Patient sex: F
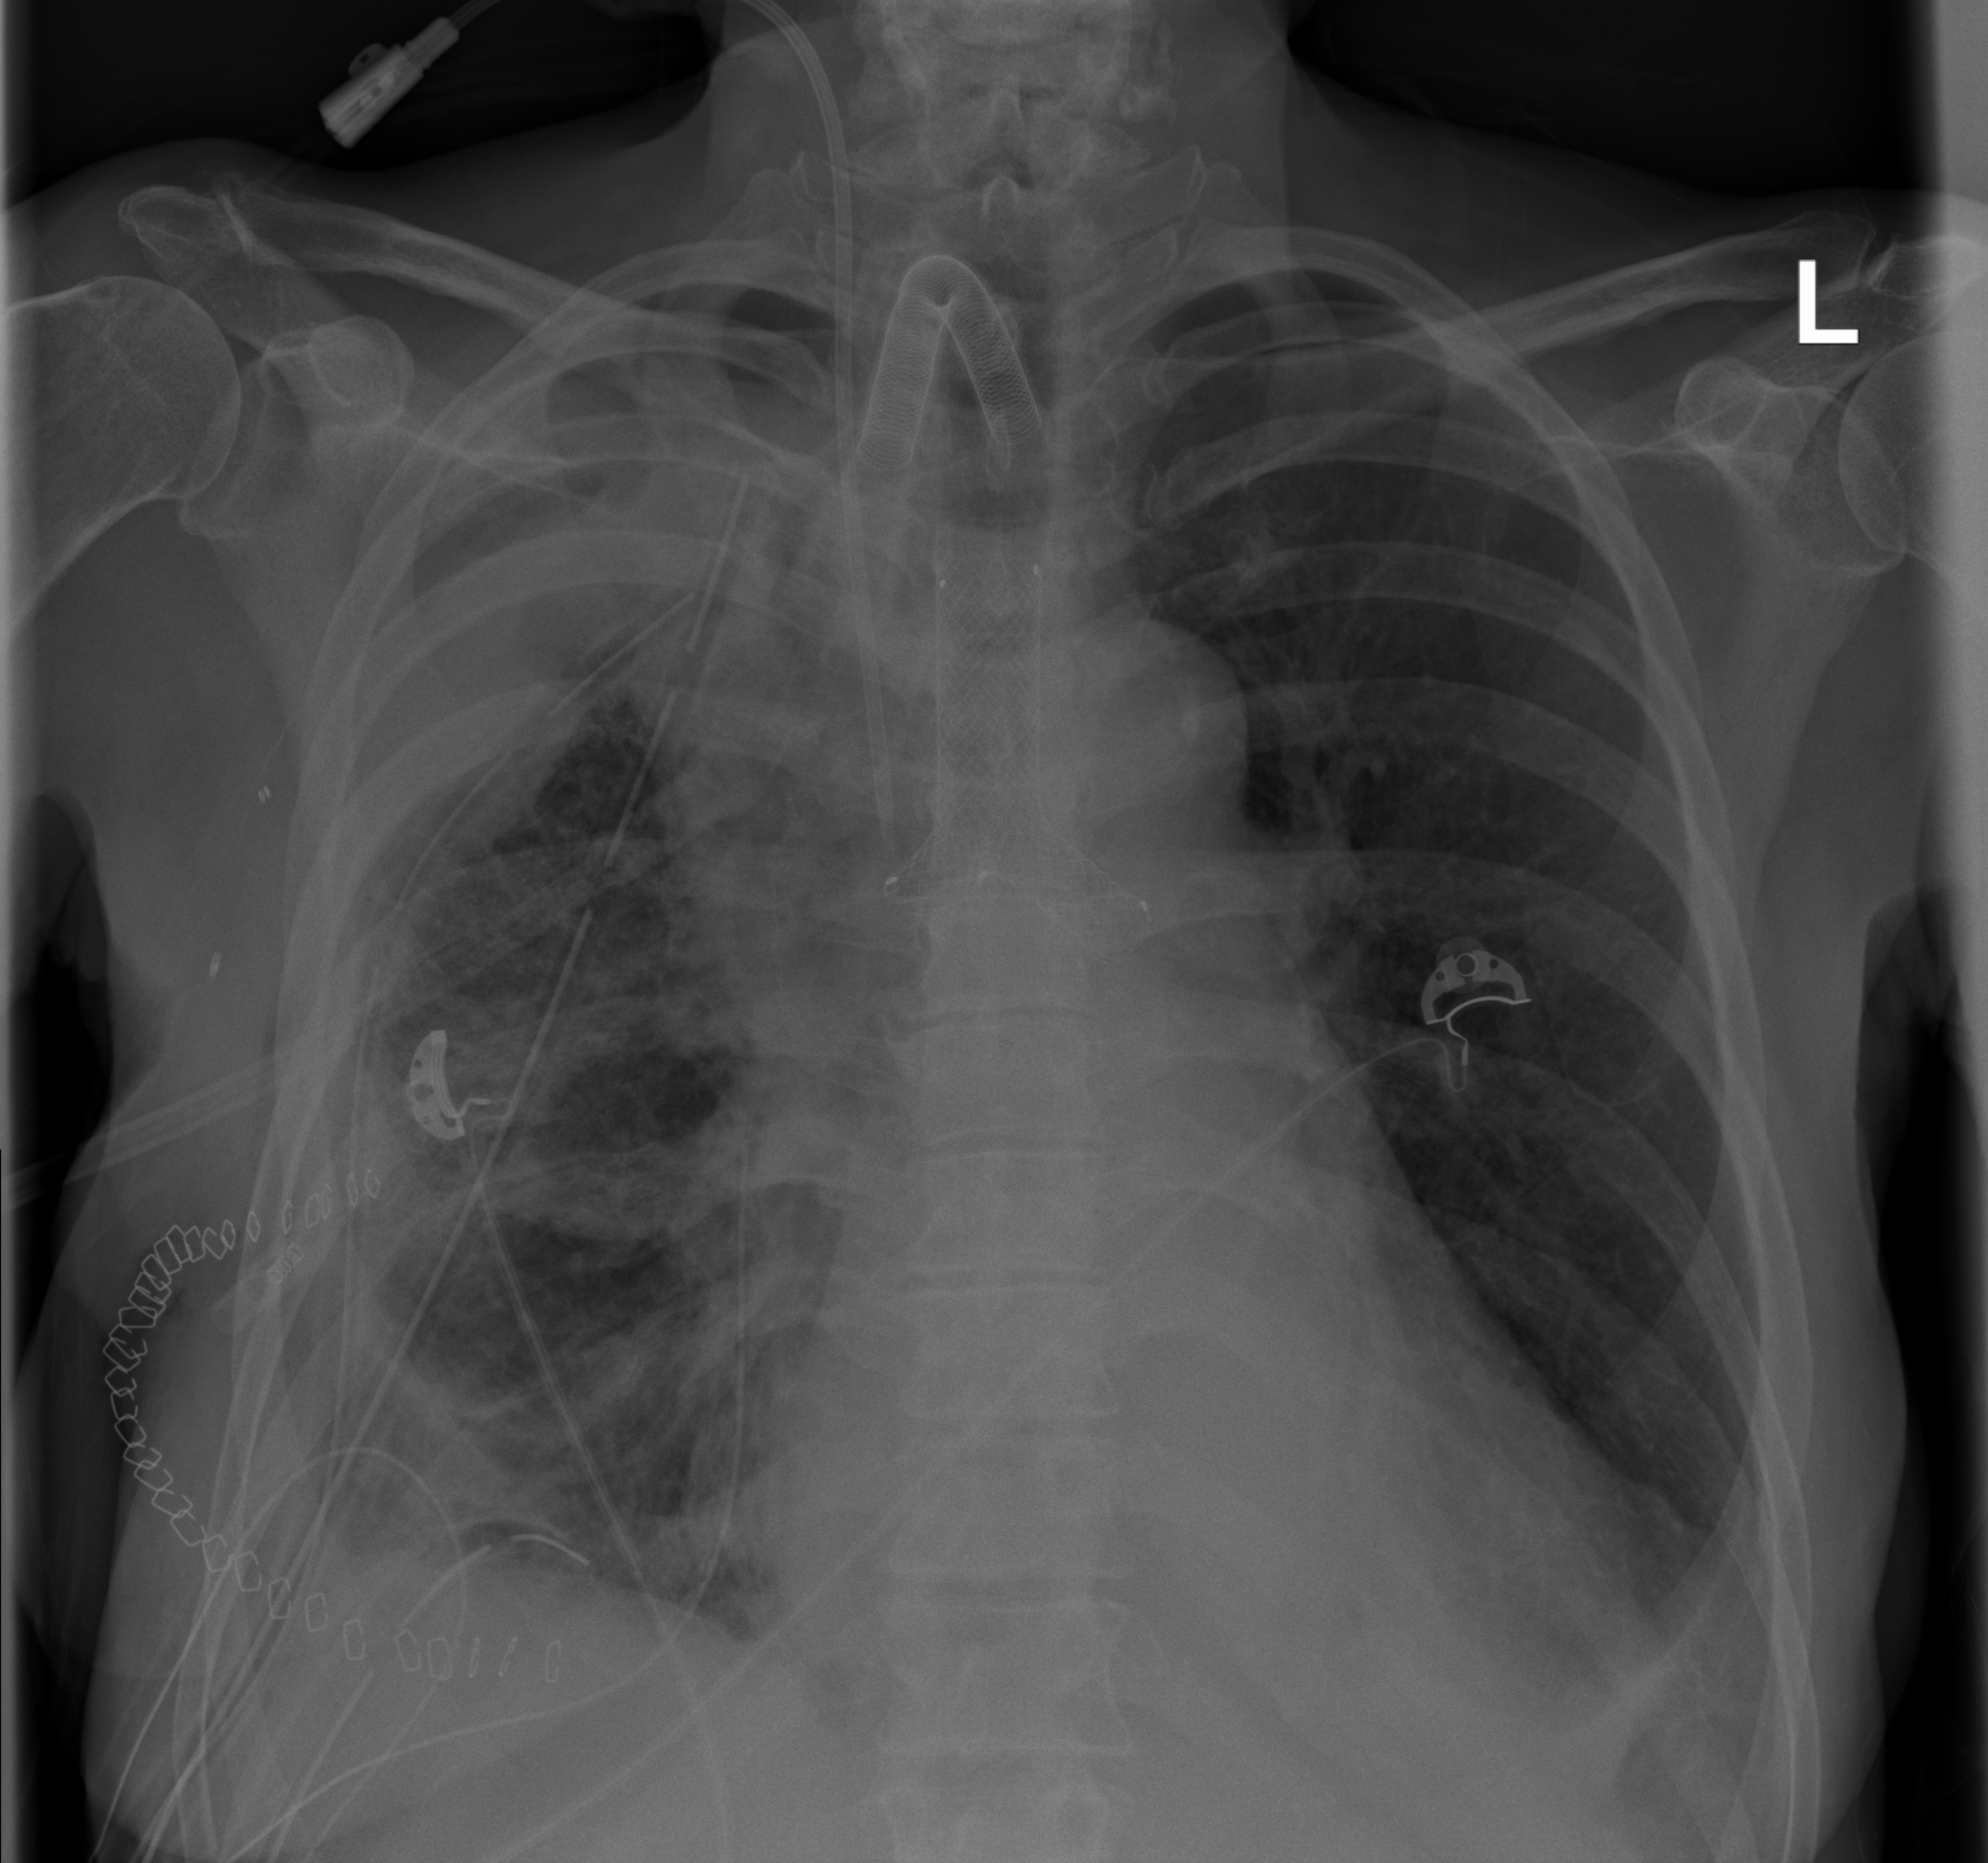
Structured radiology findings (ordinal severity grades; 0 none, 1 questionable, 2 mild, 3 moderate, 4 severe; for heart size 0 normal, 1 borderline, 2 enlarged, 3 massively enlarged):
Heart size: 2
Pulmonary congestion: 0
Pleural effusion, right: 3
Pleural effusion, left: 2
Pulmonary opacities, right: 3
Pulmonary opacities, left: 0
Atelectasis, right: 3
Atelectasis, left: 2